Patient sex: M
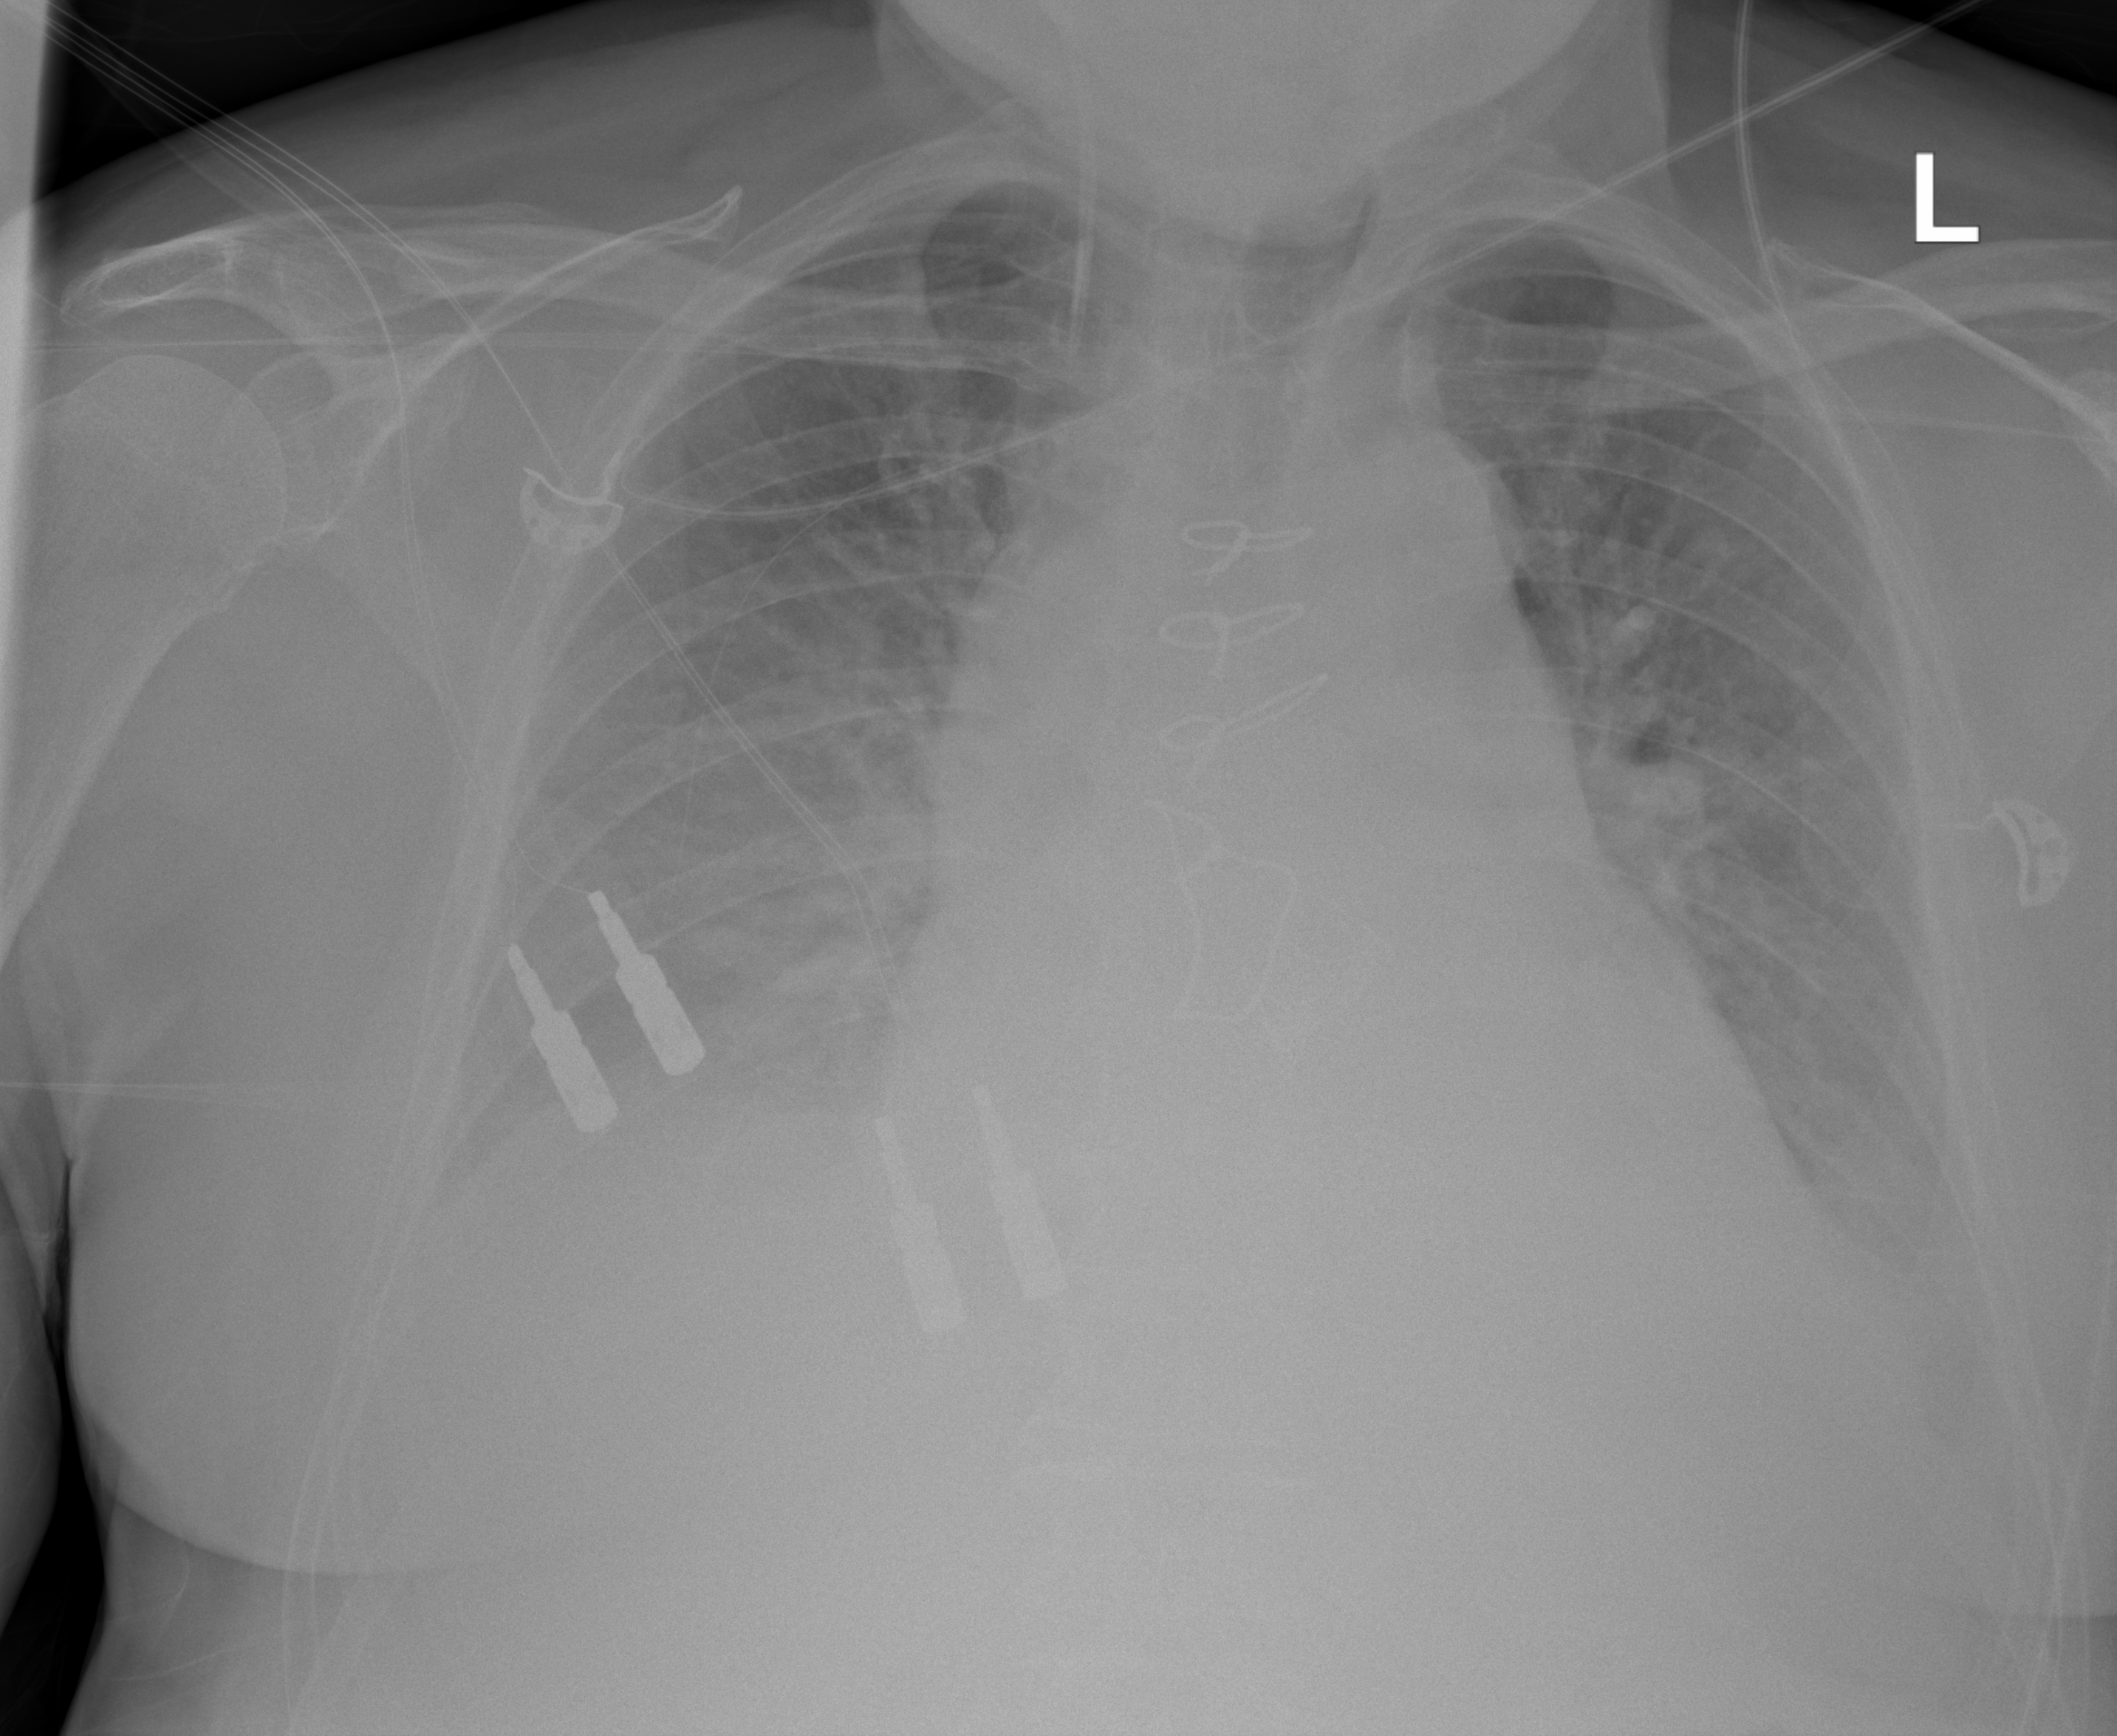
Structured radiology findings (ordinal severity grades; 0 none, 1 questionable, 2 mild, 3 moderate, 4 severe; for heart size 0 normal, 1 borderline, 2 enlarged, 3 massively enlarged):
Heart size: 3
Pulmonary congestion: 3
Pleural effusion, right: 2
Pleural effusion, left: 2
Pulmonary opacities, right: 2
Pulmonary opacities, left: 2
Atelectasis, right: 2
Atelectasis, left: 2